Field crop: maize
Growth stage: 2
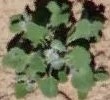
Species: chenopodium